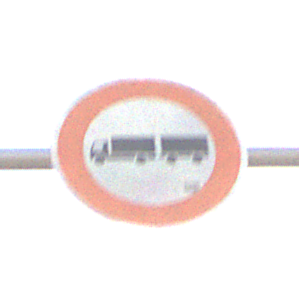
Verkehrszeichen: VerbotLastkraftwagenMitAnhaenger
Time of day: MorningAfternoon
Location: Outdoor (Suburban)
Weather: PartlyCloudy
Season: NotSpecified
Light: Natural